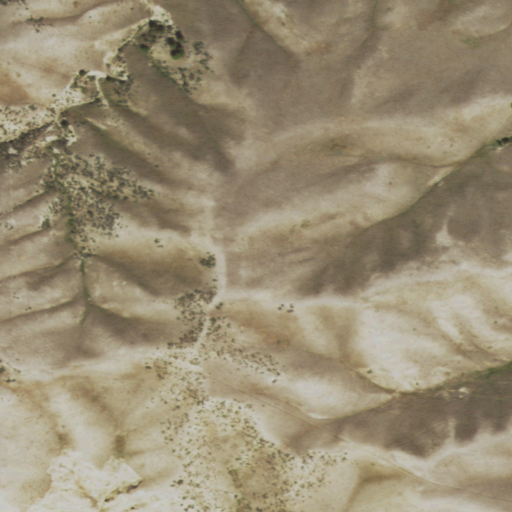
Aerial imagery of ridge(s) in Wyoming named Kingsbury Ridge containing shrub and grassland